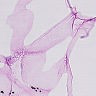
Metastatic tissue present: no